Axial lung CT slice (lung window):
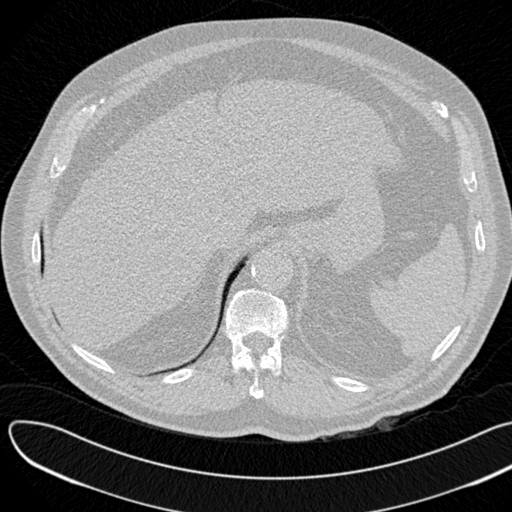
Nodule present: no